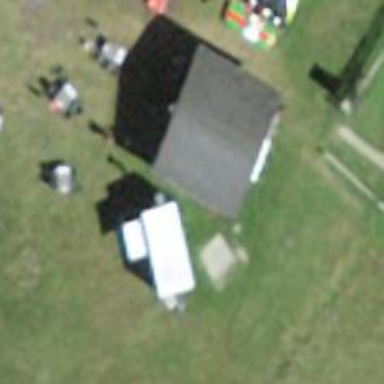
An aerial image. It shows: Toilets.